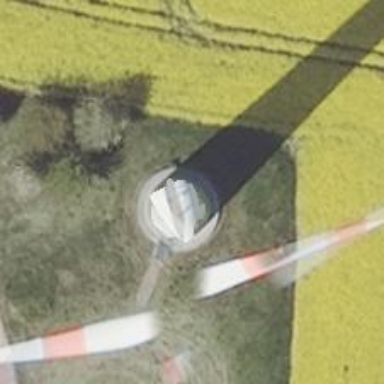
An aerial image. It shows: Wind generator powered by horizontal axis wind turbine.